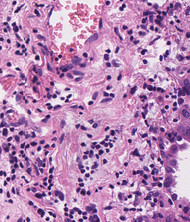
Tumor epithelial tissue: yes
Tumor-associated stroma tissue: yes
Normal tissue: no